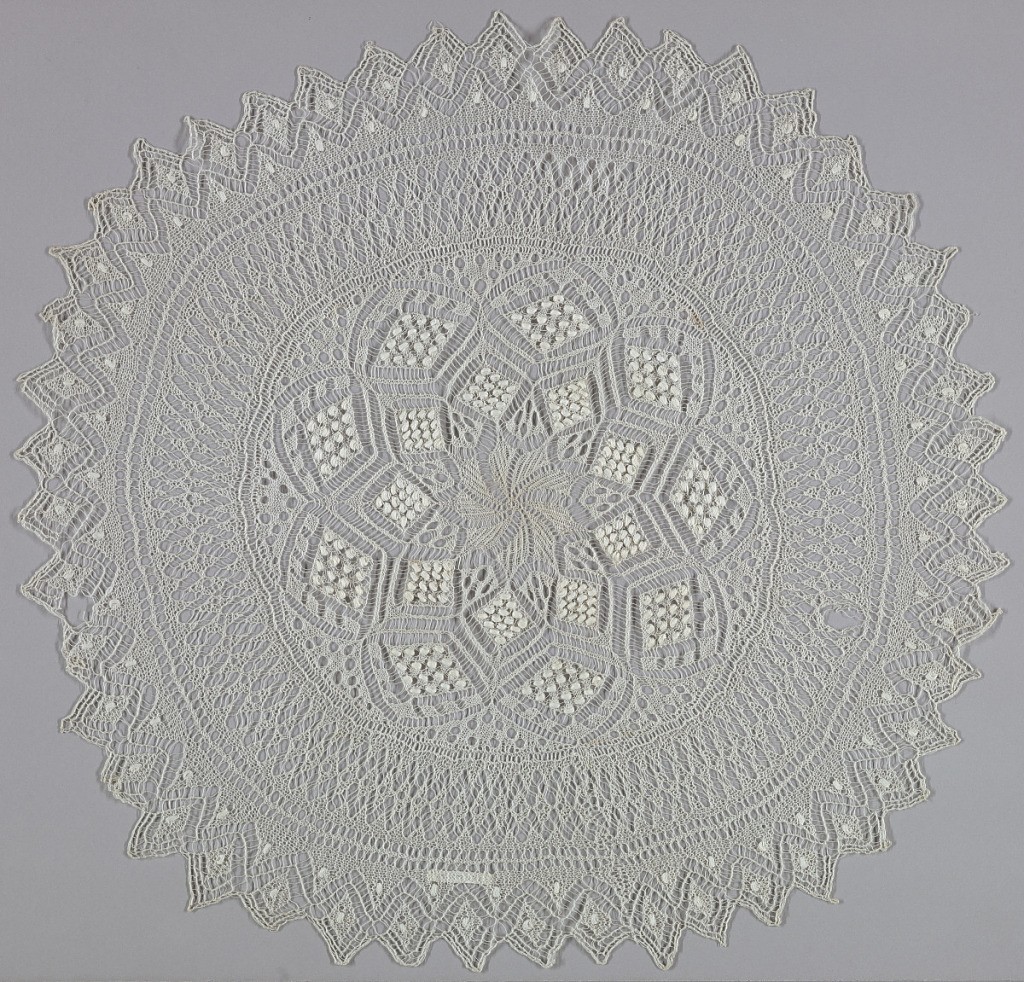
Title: Doily
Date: mid- 19th century
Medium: linen Technique: knitted
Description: Circular cover knitted in a design of diamond-shapes and other lace-inspired forms. Sawtooth edge.